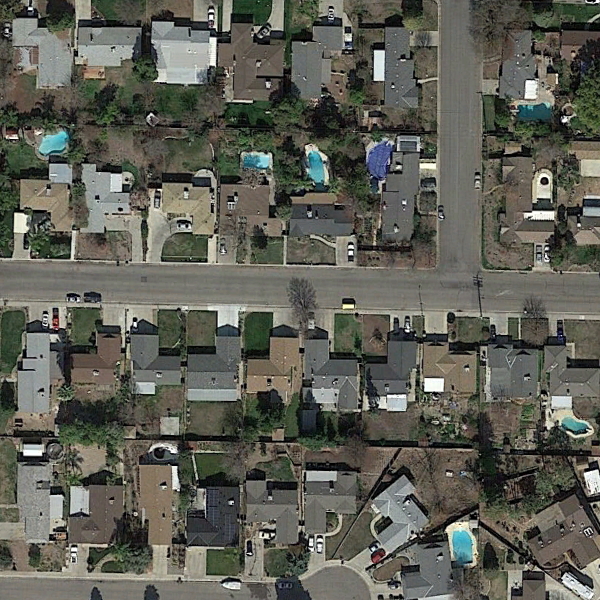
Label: DenseResidential